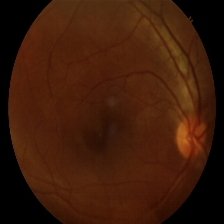
Diabetic retinopathy grade: Proliferative DR